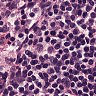
Metastatic tissue present: no